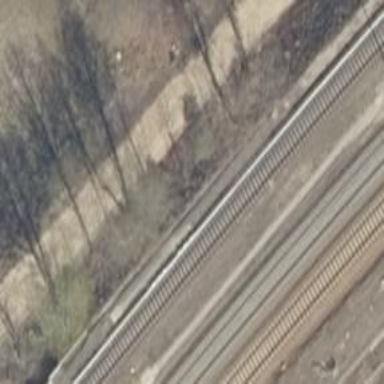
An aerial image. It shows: Railway signal.